Interaction volume radius: 5 \u00c5
Interaction volume height: 10 \u00c5
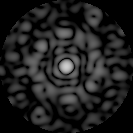
Disorder parameter: 0.8041